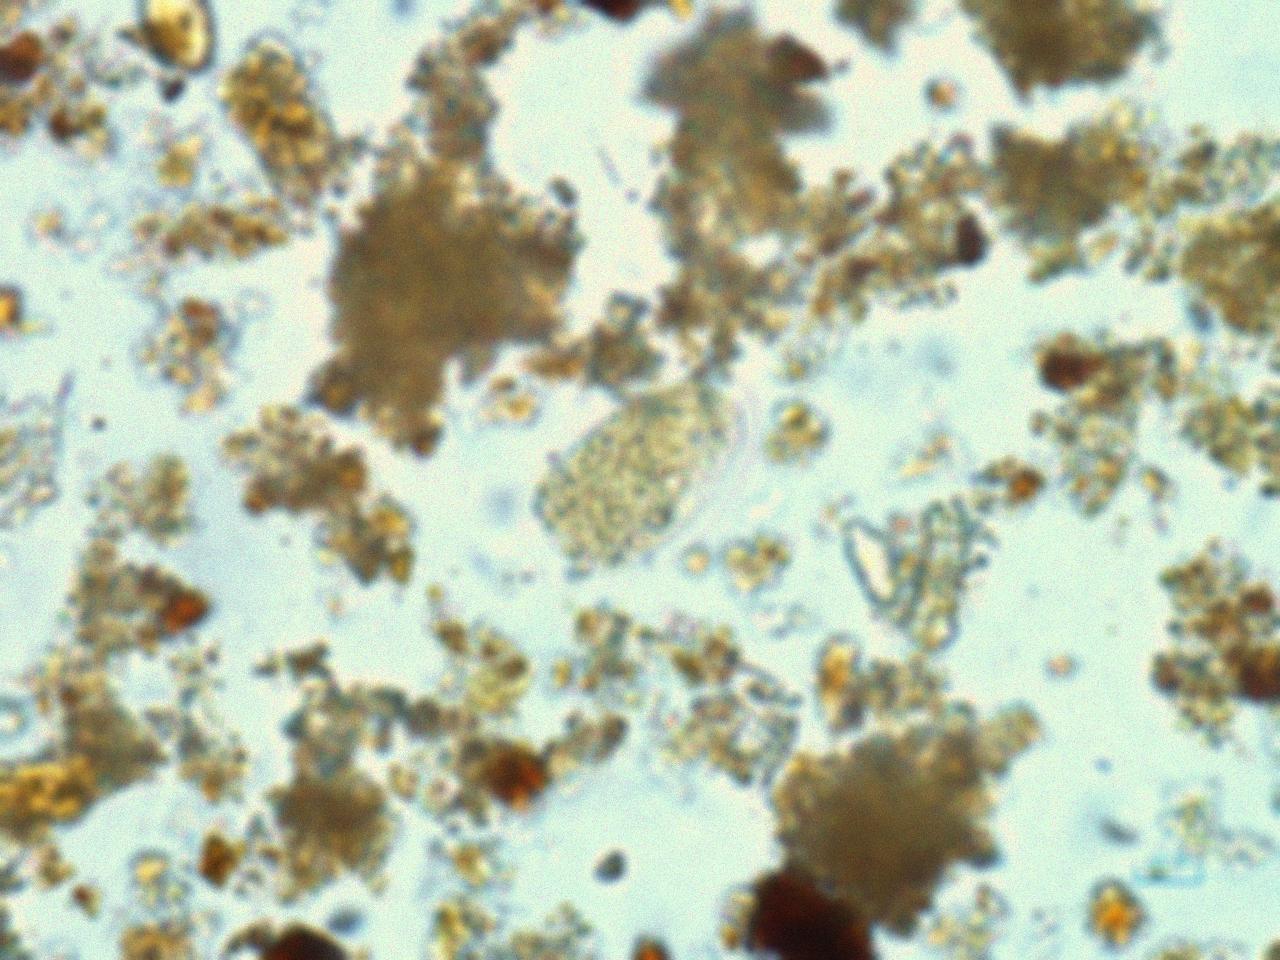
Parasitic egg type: Hookworm egg